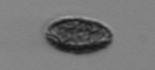
Label: Pseudochattonella_farcimen